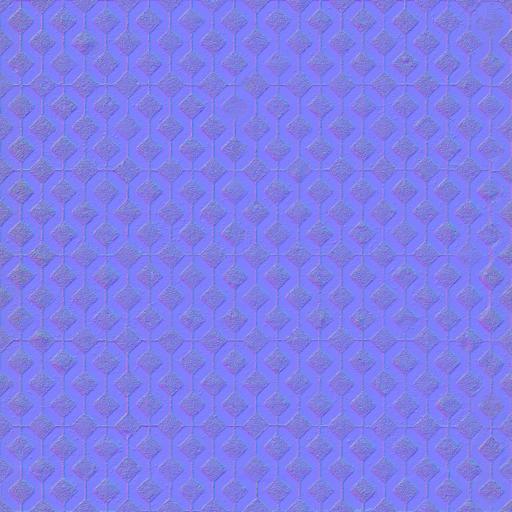
parking pavement paving stones